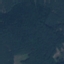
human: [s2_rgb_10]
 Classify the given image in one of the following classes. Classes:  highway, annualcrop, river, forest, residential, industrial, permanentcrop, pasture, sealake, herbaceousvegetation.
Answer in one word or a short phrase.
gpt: Forest